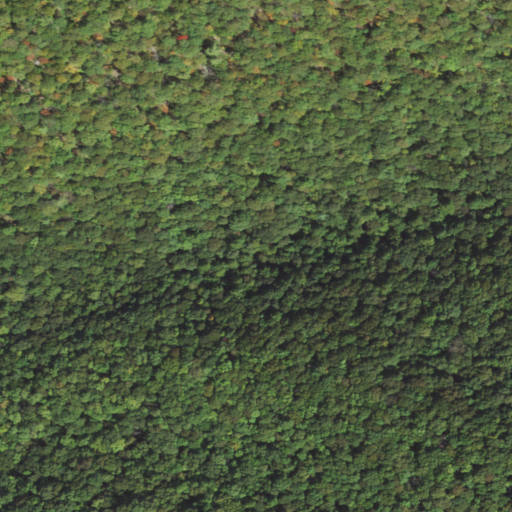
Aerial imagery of depression(s) in Pennsylvania named White Mountain Kettle containing only deciduous forest